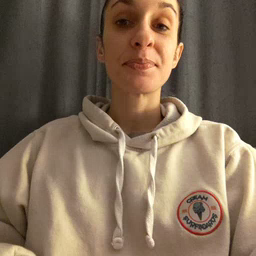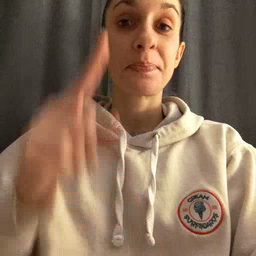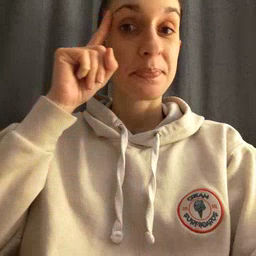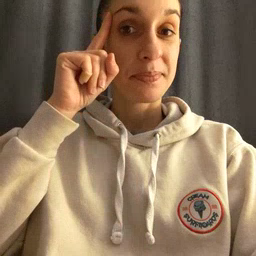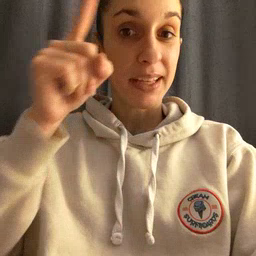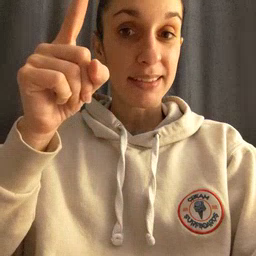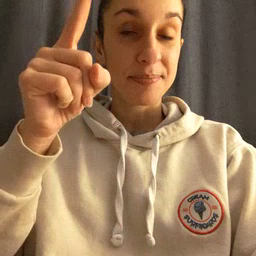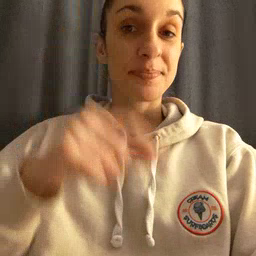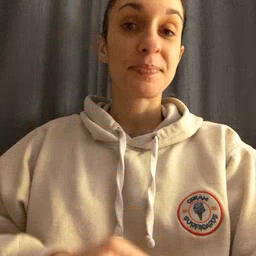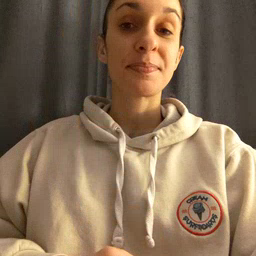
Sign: penny